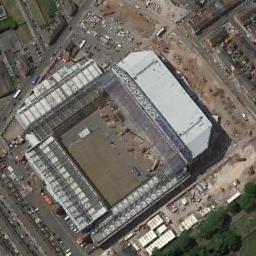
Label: stadium